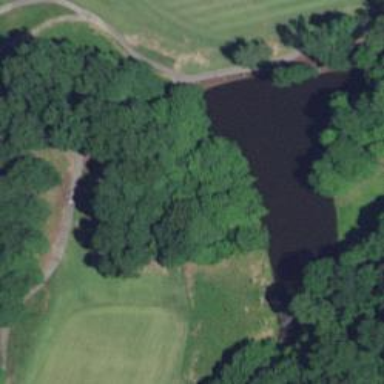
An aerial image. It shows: Scenic view of water hazard on golf course. The natural water feature adds beauty to the landscape.